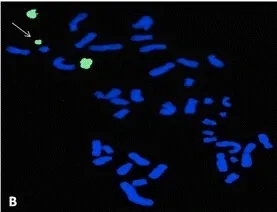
Molecular cytogenetic characterization of the marker chromosome. Arrows indicate the marker chromosome. (B) Whole chromosome paint 18 green.
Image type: pathology (fish)